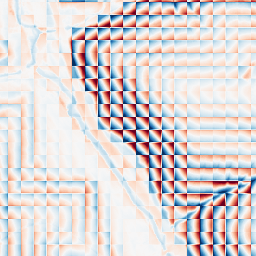
Category: wavelet
Decomposition family: wavelet_biorthogonal
Decomposition parameters: wavelet: bior1.3
level: 4
Upsampling method: bspline
Upsampling parameters: scale: 4
Upsampling scale: 4